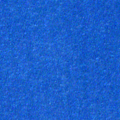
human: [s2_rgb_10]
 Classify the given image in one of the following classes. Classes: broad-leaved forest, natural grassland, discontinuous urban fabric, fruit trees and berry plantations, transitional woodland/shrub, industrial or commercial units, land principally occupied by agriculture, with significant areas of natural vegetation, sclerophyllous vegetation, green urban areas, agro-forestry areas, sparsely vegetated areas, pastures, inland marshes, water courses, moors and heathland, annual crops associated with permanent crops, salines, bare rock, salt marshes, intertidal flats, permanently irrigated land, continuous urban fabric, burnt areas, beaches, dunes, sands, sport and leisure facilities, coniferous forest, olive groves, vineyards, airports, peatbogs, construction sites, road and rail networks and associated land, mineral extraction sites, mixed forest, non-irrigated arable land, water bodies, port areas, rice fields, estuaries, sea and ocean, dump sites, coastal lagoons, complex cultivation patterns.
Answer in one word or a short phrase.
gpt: sea and ocean